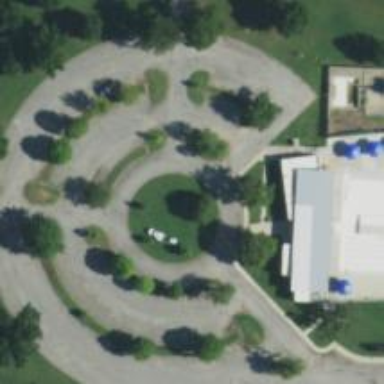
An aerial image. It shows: Parking area.